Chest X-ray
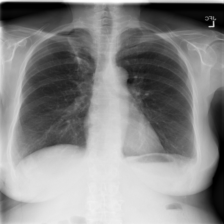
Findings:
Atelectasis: negative
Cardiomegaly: negative
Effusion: negative
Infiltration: negative
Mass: negative
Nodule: negative
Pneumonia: negative
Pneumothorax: positive
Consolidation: negative
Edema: negative
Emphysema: negative
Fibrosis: negative
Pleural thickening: negative
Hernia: negative